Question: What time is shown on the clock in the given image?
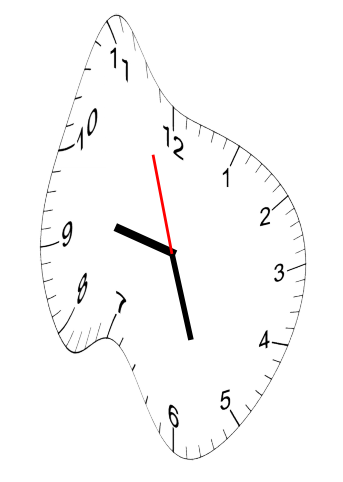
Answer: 09:26:57